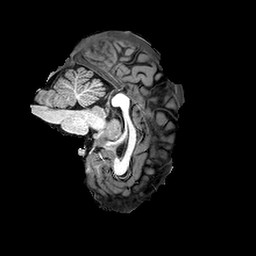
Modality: T1w
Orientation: sagittal